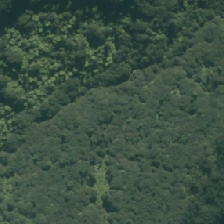
Land cover: manuka_kanuka